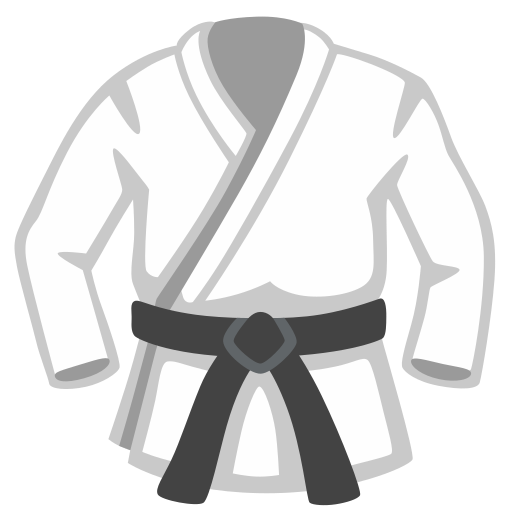
Emoji: 🥋